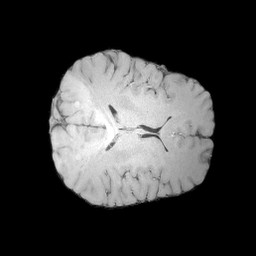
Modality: MP2RAGE
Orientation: axial